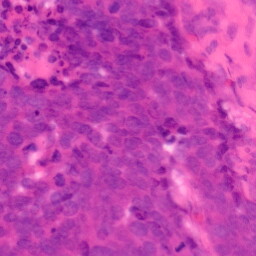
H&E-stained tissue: Colon